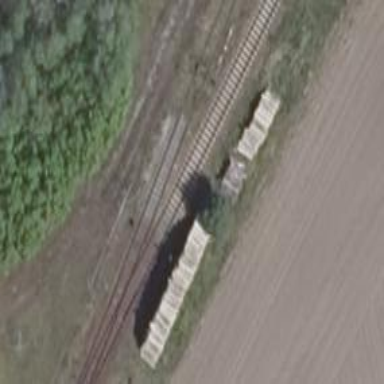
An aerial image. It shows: Abandoned railway.